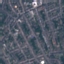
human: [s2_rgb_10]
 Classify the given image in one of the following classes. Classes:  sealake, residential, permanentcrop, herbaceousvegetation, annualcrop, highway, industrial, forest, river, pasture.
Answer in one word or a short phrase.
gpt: Residential